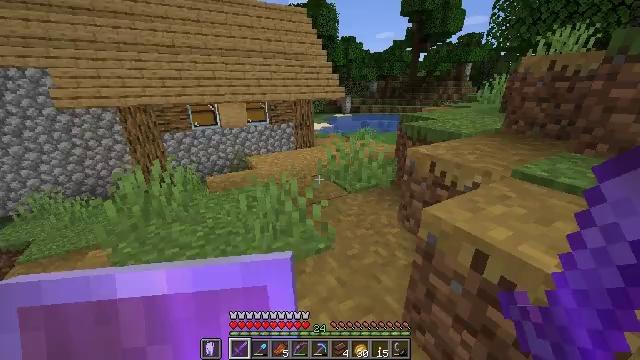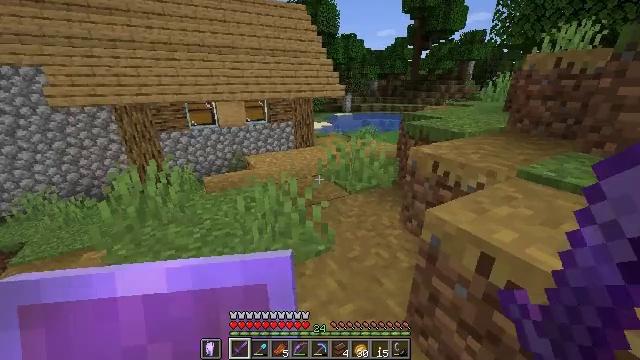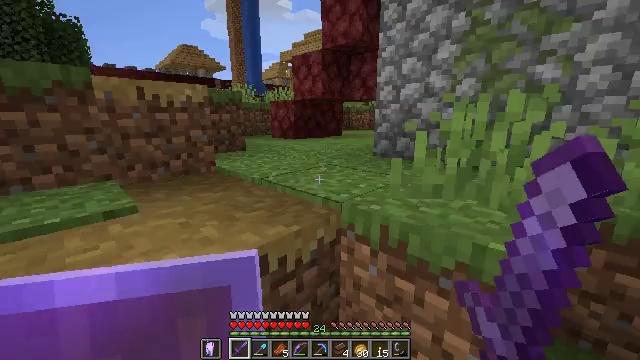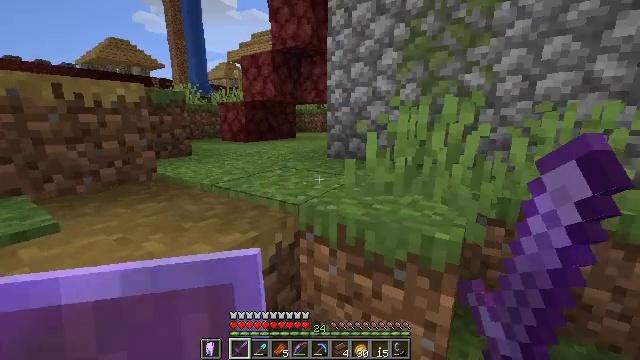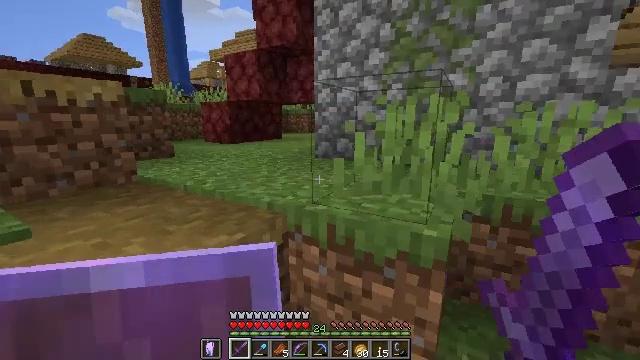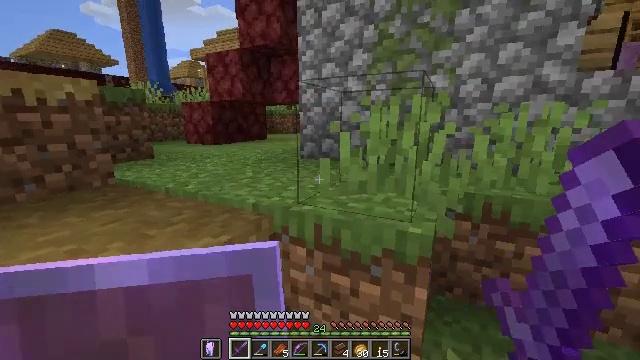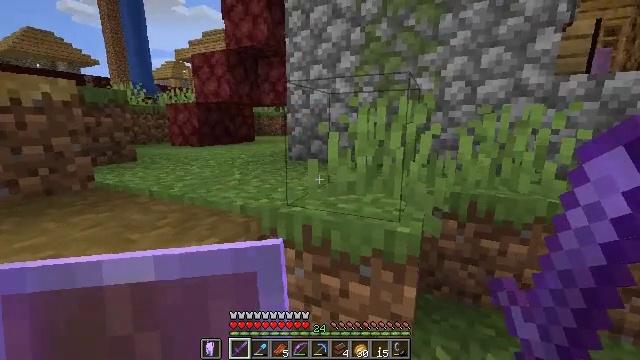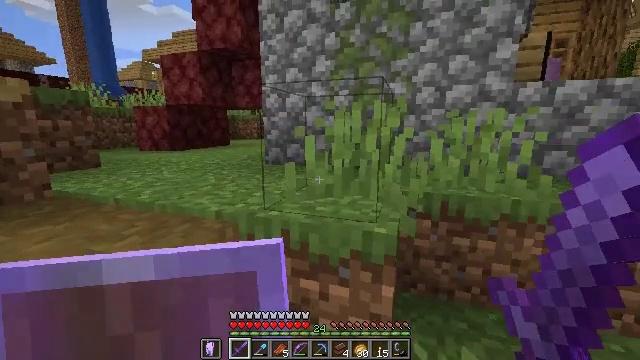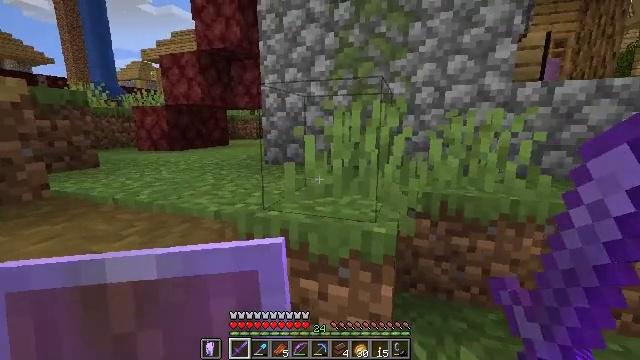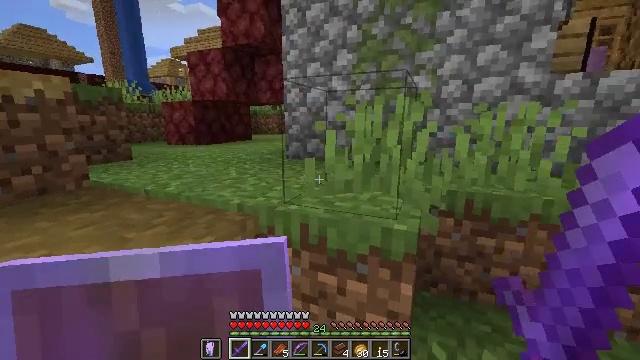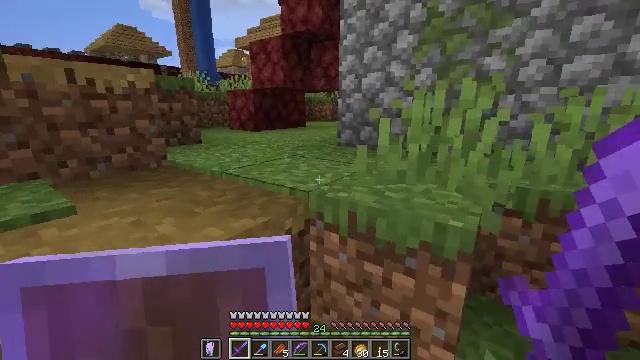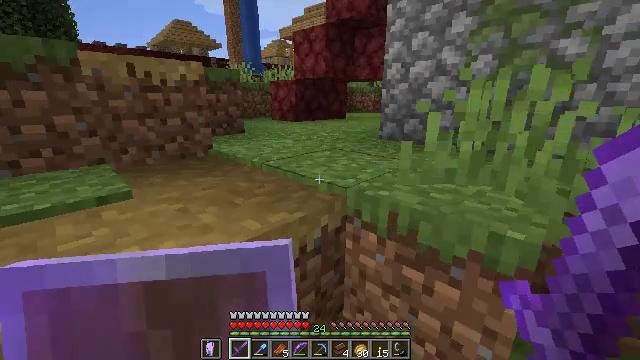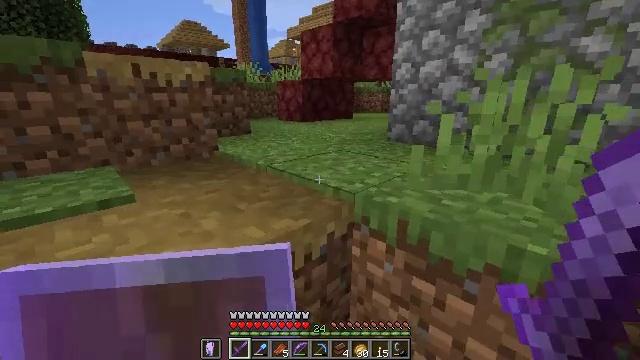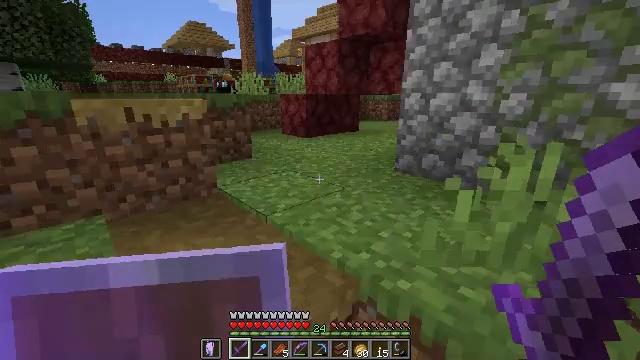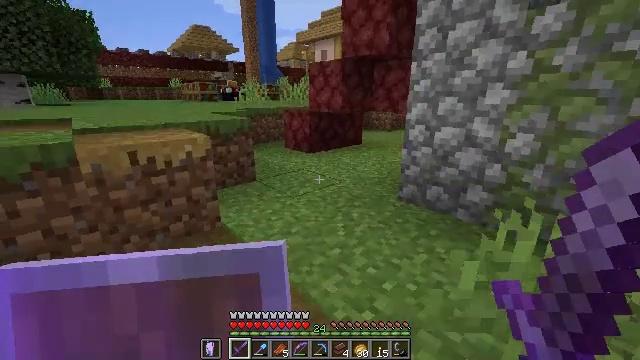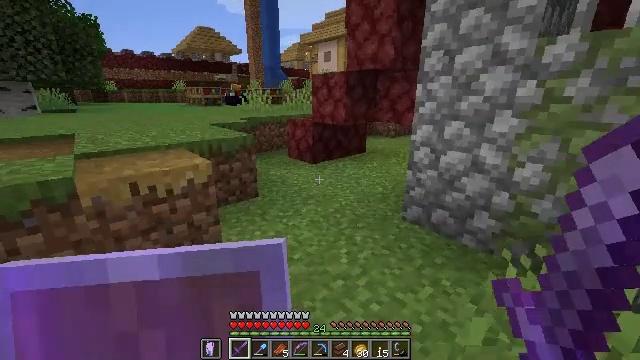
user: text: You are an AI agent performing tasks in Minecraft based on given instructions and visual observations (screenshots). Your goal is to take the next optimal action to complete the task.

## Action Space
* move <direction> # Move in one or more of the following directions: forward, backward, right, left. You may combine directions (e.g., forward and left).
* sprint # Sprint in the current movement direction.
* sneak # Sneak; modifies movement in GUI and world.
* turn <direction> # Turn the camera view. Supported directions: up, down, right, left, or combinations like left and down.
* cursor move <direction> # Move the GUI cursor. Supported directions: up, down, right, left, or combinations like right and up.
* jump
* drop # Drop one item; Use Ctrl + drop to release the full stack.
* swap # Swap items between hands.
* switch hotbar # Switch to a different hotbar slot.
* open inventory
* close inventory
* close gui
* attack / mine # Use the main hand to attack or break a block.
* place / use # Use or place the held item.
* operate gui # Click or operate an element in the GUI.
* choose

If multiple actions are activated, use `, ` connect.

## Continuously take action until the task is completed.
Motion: motion action
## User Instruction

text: Transform netherite scraps and gold into a netherite ingot.
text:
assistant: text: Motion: no_op
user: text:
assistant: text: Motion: turn right and up
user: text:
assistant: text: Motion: turn right
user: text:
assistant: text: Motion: turn right
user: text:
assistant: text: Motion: turn right
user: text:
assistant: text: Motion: turn right
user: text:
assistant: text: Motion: turn right
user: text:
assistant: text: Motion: no_op
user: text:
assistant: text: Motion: turn left and down
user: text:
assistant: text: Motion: turn left and down
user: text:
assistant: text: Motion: move forward, turn left and down
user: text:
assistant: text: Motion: move forward, turn left
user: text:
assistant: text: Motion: move forward, turn left, jump
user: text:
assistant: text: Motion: move forward, jump
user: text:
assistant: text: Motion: move forward, jump
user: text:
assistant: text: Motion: move forward, turn left, jump
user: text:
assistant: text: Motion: move forward, turn left, jump
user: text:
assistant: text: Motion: move forward, turn left, jump
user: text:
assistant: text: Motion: move forward
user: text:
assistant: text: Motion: move forward
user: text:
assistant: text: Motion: move forward
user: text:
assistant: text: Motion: move forward
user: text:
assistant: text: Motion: move forward
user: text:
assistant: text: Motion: move forward
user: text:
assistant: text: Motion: move forward
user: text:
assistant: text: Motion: move forward
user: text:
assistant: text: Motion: move forward
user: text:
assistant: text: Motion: move forward
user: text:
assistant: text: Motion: move forward
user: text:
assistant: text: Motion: move forward